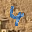
Label: 4